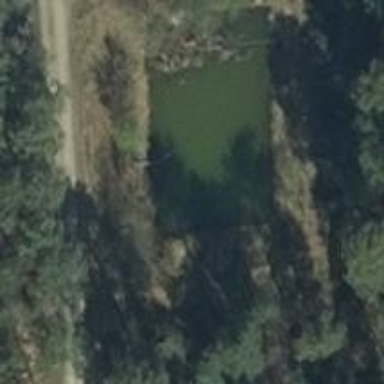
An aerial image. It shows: Fire water pond surrounded by water.